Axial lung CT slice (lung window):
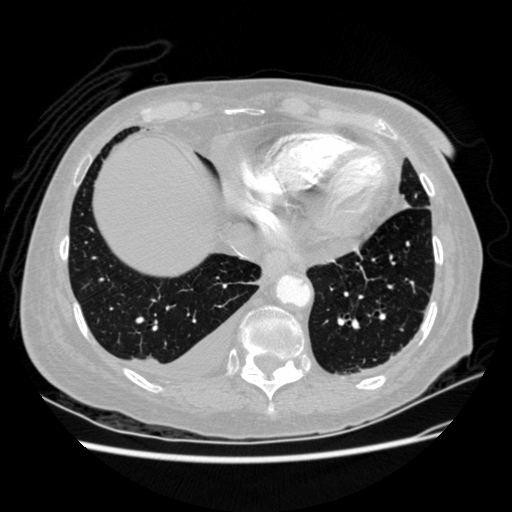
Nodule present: no